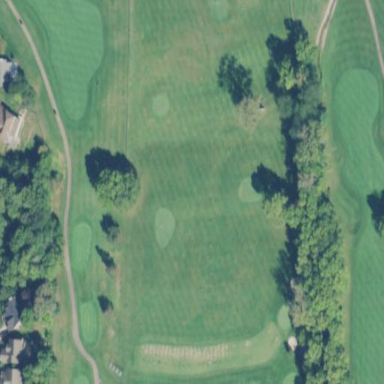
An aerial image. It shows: Driving range for golf on grass.